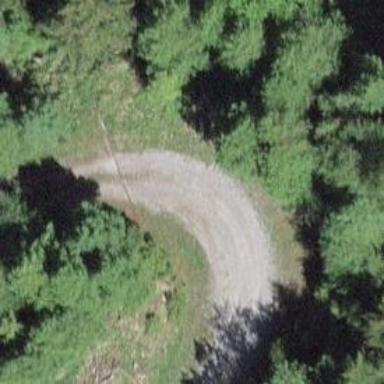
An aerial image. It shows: Gravel track with grade2 tracktype.